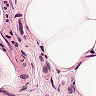
Metastatic tissue present: no